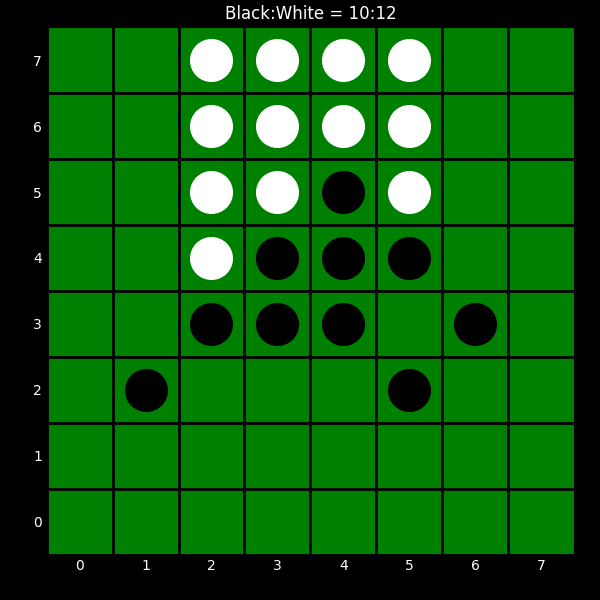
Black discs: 10
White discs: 12